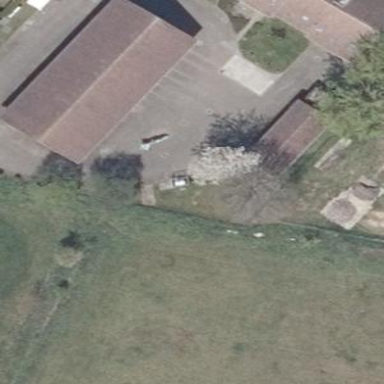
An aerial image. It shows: Gabled garage building.